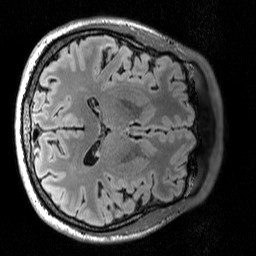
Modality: T2w
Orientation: axial
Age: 55
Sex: male
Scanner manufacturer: siemens
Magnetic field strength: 3 T
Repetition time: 5 s
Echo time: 0.386 s